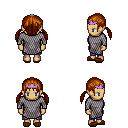
a pixel art fantasy rpg character, female body template, human, tanned skin, chain mail, magenta pants, brunette twin-tailed hairstyle, purple tiara, brown slippers, four views (front, back, left, right), 2x2 character sprite sheet, small pixel art, hard edges, no anti-aliasing